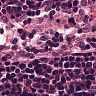
Metastatic tissue present: no